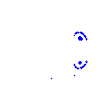
Particle: pion